Field crop: maize
Growth stage: 1
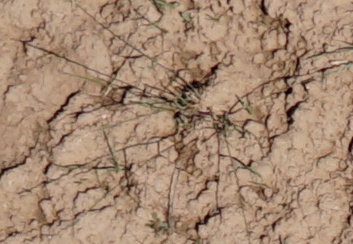
Species: lolium